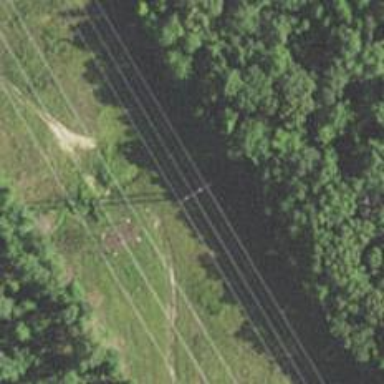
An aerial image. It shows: Power tower.